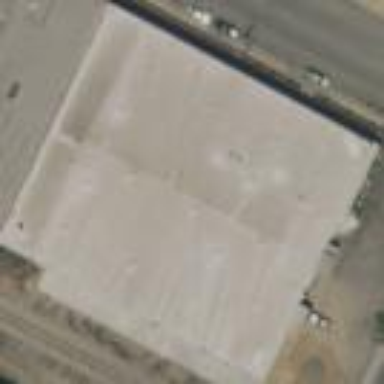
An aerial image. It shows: Warehouse building.